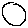
Label: circle